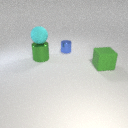
large green metal cylinder to the left of small blue metal cylinder